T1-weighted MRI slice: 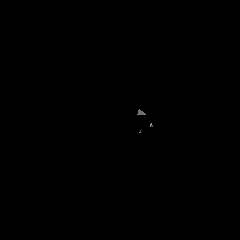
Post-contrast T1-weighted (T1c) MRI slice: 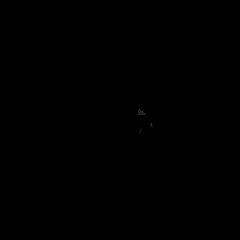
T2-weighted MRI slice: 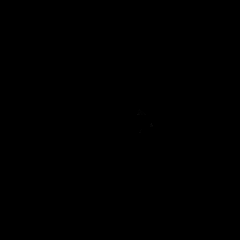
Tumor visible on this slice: no